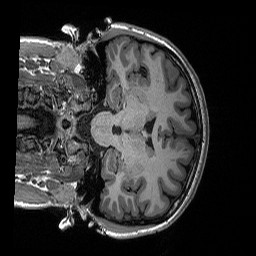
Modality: T1w
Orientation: coronal
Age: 20
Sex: female